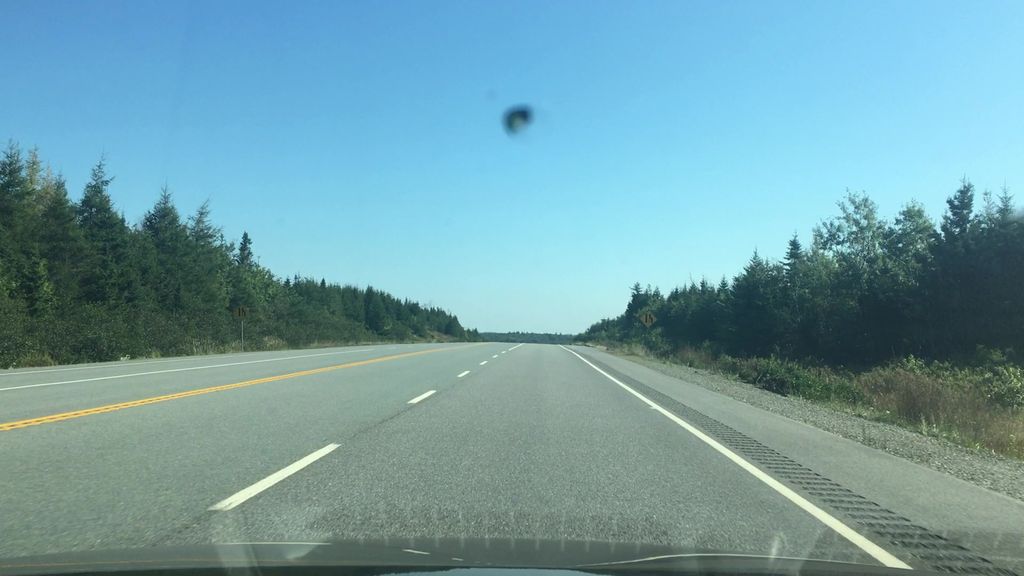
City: halifax